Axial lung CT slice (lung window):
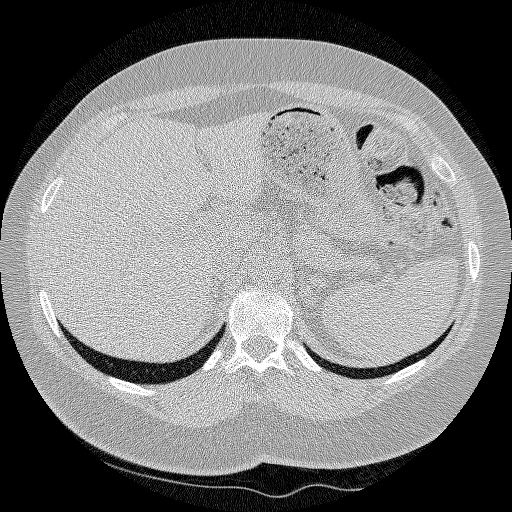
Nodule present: no